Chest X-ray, PA view. Patient: 9 years old, sex M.
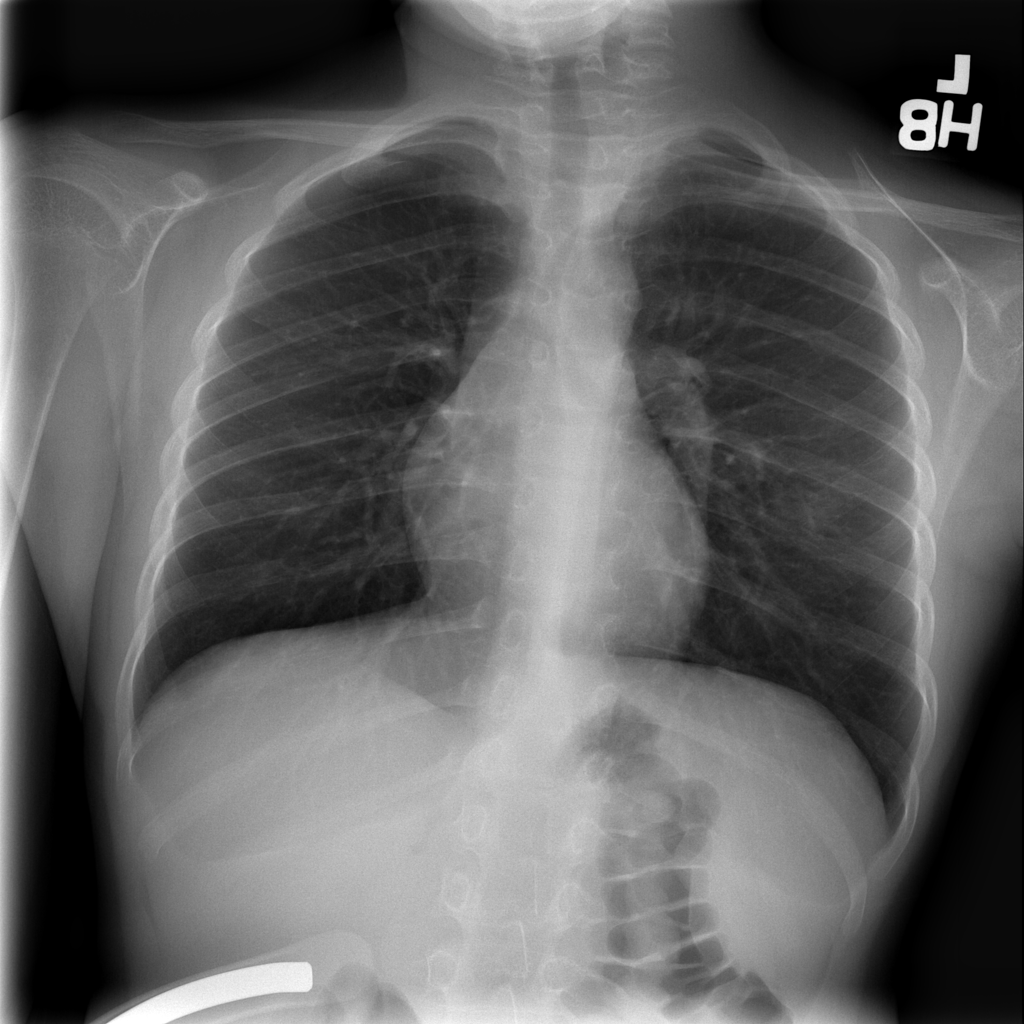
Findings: No Finding